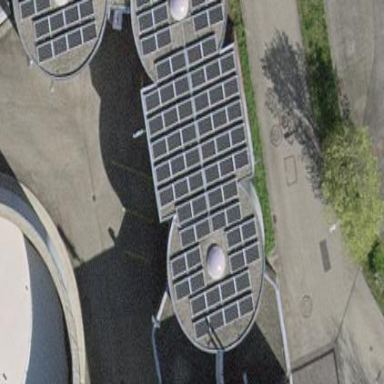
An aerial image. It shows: Solar power generator utilizing photovoltaic technology with solar photovoltaic panels.